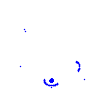
Particle: electron